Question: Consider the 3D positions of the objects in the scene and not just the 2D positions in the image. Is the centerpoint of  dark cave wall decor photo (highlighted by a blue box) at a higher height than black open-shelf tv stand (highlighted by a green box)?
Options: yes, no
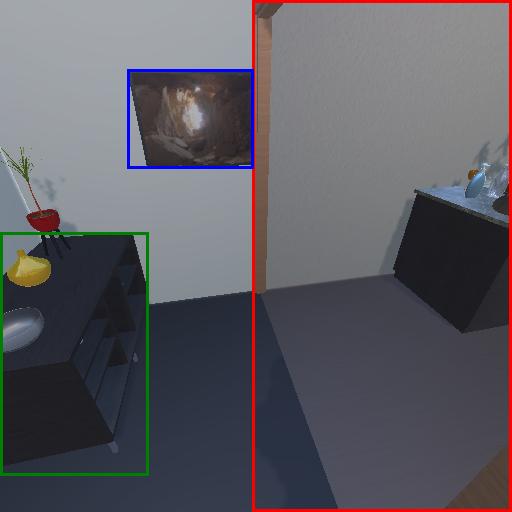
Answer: yes